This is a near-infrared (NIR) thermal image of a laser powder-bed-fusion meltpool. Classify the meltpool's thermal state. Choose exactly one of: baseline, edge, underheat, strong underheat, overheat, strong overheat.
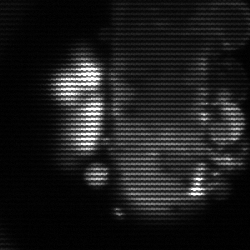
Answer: strong underheat